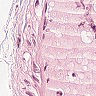
Metastatic tissue present: no